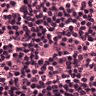
Metastatic tissue present: no